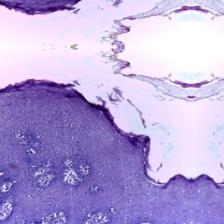
Diagnosis: OSCC